Interaction volume radius: 10 \u00c5
Interaction volume height: 15 \u00c5
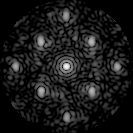
Disorder parameter: 0.3514